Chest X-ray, AP view. Patient: 63 years old, sex F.
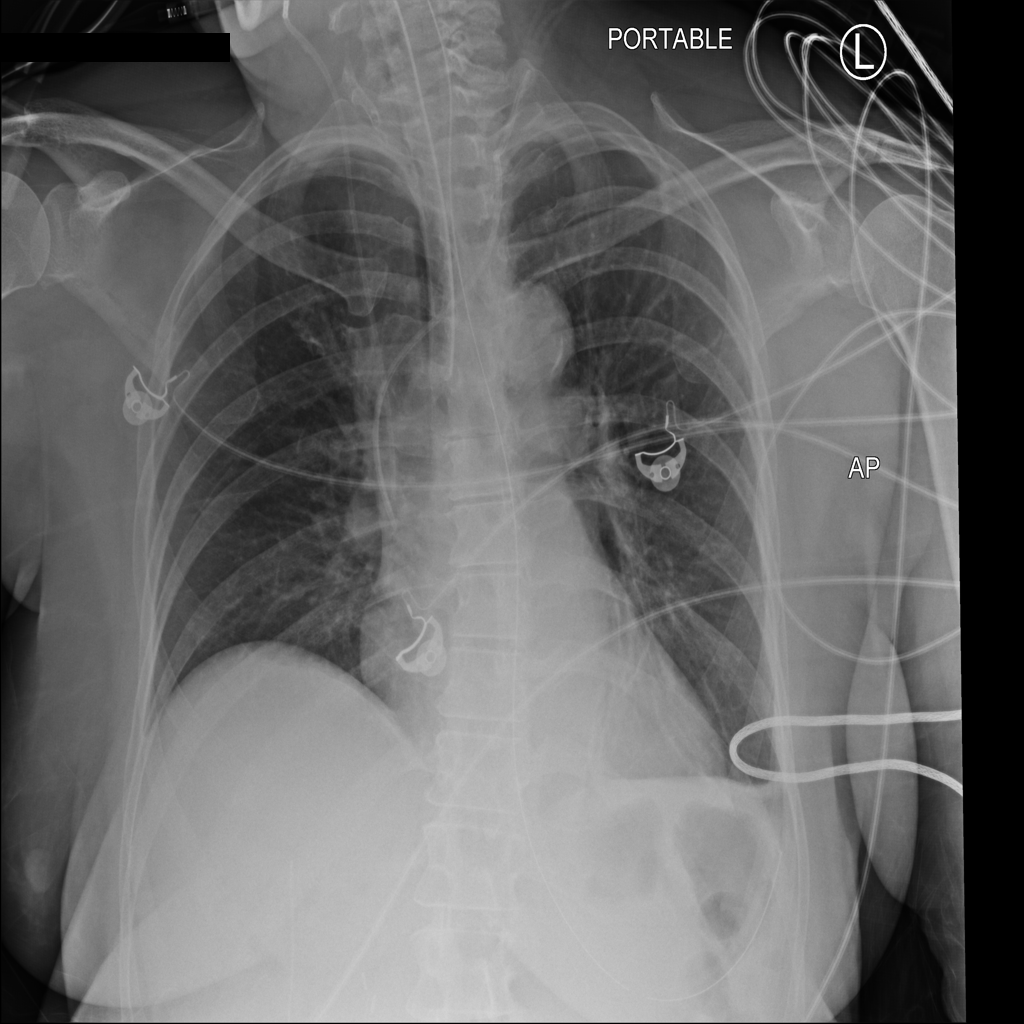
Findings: No Finding